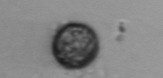
Label: Dinophyceae